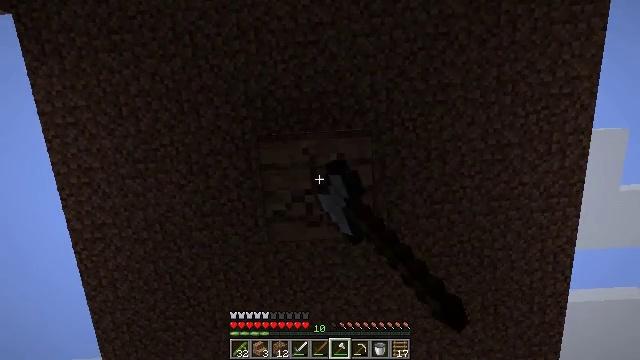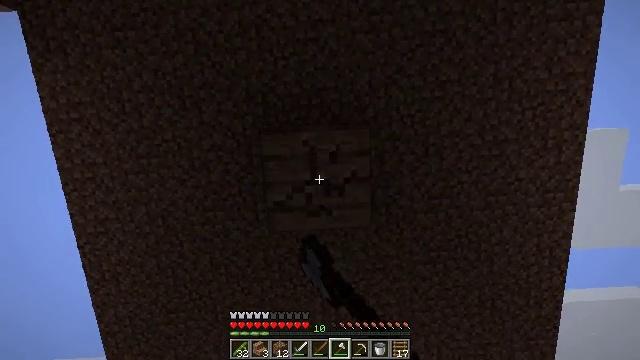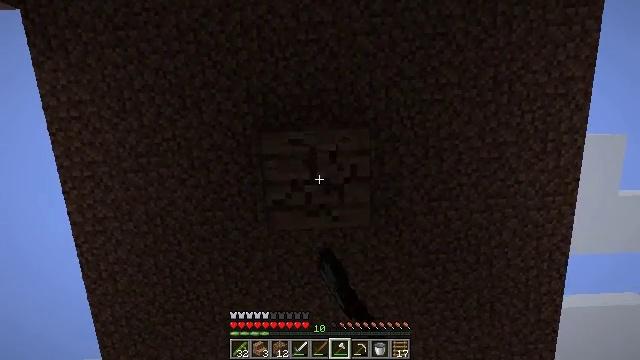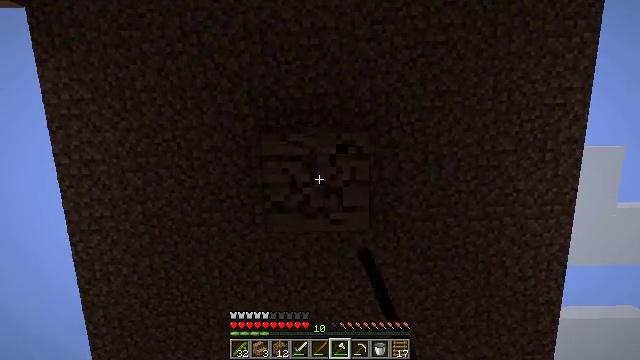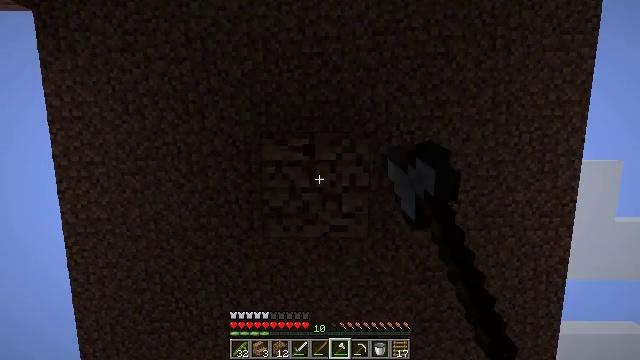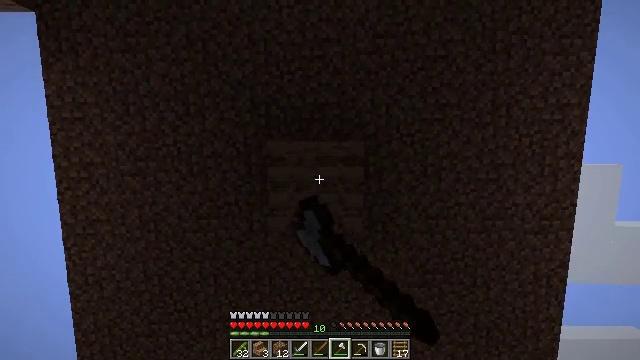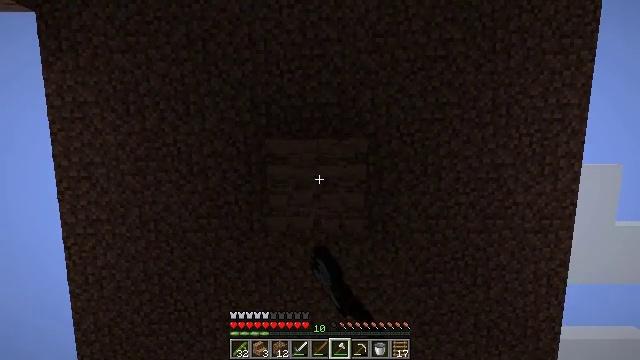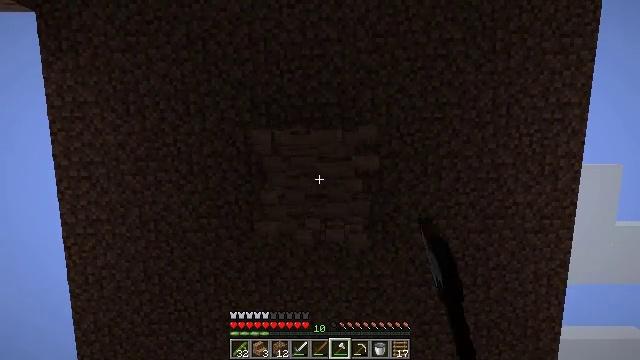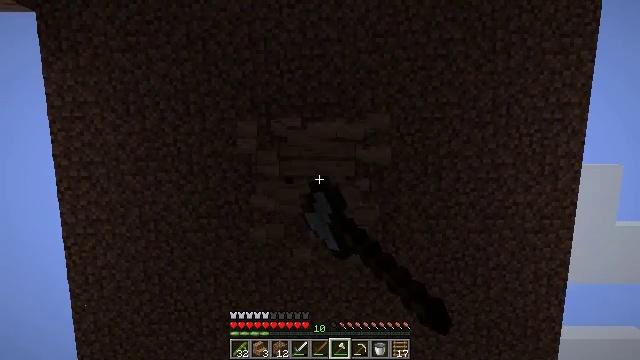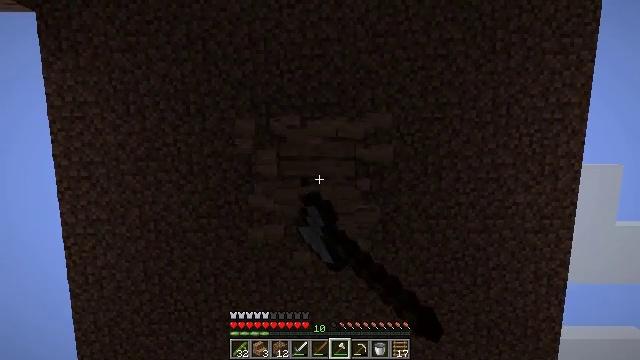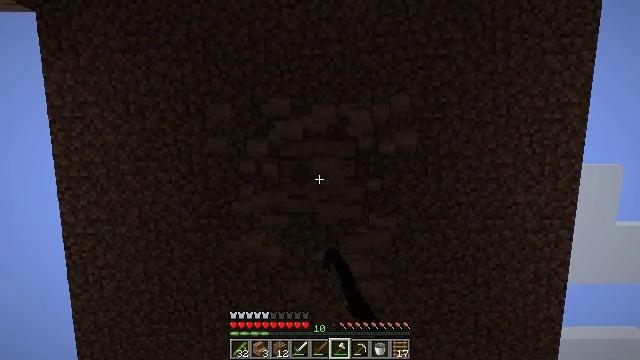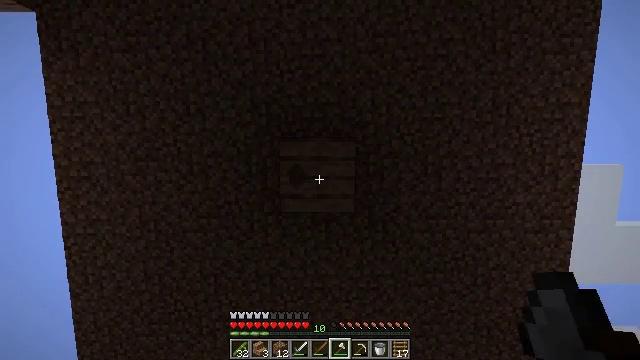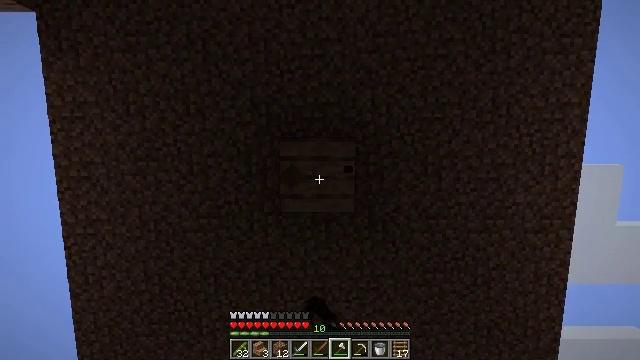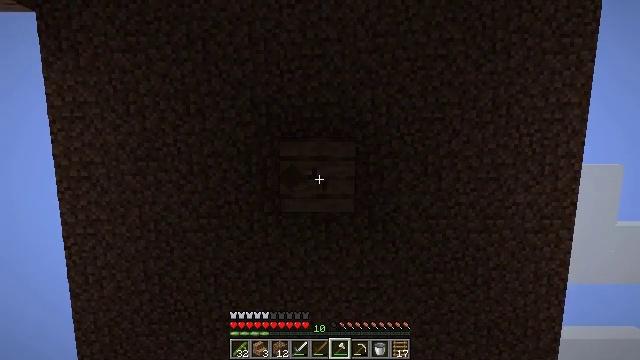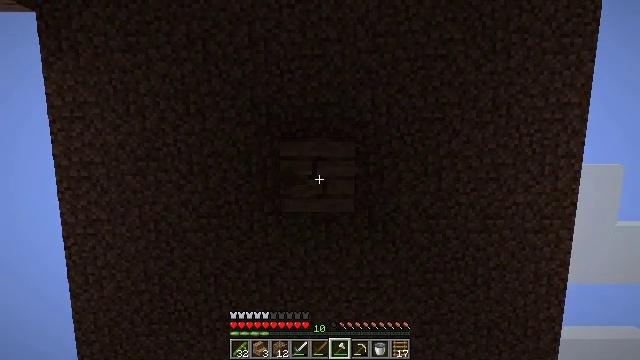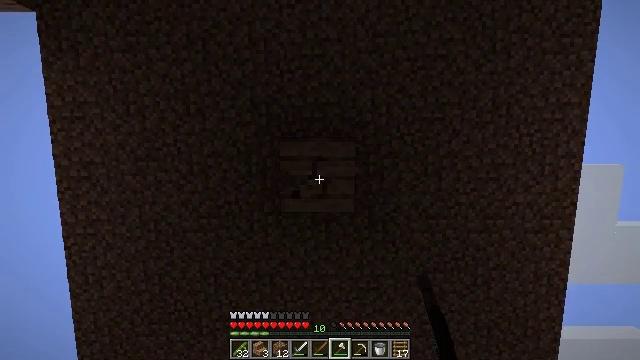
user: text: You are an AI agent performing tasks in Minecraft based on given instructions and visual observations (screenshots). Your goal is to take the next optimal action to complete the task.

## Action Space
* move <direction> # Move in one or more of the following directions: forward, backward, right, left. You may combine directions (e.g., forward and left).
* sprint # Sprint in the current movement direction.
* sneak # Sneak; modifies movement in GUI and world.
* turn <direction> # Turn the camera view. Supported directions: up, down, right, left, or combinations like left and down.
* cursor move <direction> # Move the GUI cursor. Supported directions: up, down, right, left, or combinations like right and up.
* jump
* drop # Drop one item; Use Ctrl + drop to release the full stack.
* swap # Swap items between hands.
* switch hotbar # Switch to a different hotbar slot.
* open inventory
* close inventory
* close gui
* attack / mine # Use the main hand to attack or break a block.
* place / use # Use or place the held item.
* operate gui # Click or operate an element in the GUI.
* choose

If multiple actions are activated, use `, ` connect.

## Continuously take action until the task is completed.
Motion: motion action
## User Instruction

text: Break the jungle planks to recycle them.
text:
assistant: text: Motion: attack / mine
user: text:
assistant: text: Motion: attack / mine
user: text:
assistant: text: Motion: turn right and up, attack / mine
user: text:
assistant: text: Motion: turn right and up, attack / mine
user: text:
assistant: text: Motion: attack / mine
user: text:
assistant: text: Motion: attack / mine
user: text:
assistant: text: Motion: attack / mine
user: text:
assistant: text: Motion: attack / mine
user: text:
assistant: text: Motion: attack / mine
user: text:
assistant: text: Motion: attack / mine
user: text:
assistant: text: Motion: attack / mine
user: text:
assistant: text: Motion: attack / mine
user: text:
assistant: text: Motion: attack / mine
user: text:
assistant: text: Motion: attack / mine
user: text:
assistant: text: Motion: attack / mine
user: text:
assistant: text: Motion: attack / mine
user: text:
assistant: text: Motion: attack / mine
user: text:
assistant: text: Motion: attack / mine
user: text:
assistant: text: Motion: attack / mine
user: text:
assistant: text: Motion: attack / mine
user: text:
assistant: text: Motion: attack / mine
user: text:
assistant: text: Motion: attack / mine
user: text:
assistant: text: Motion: attack / mine
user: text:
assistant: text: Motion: attack / mine
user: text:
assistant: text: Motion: attack / mine
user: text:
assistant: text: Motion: no_op
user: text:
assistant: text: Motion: no_op
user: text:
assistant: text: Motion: no_op
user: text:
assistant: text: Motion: turn down
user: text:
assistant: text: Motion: turn down